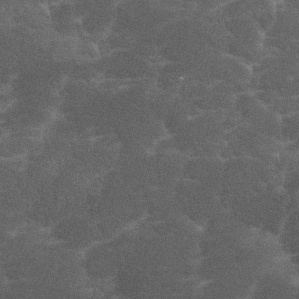
Label: non_frost